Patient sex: M
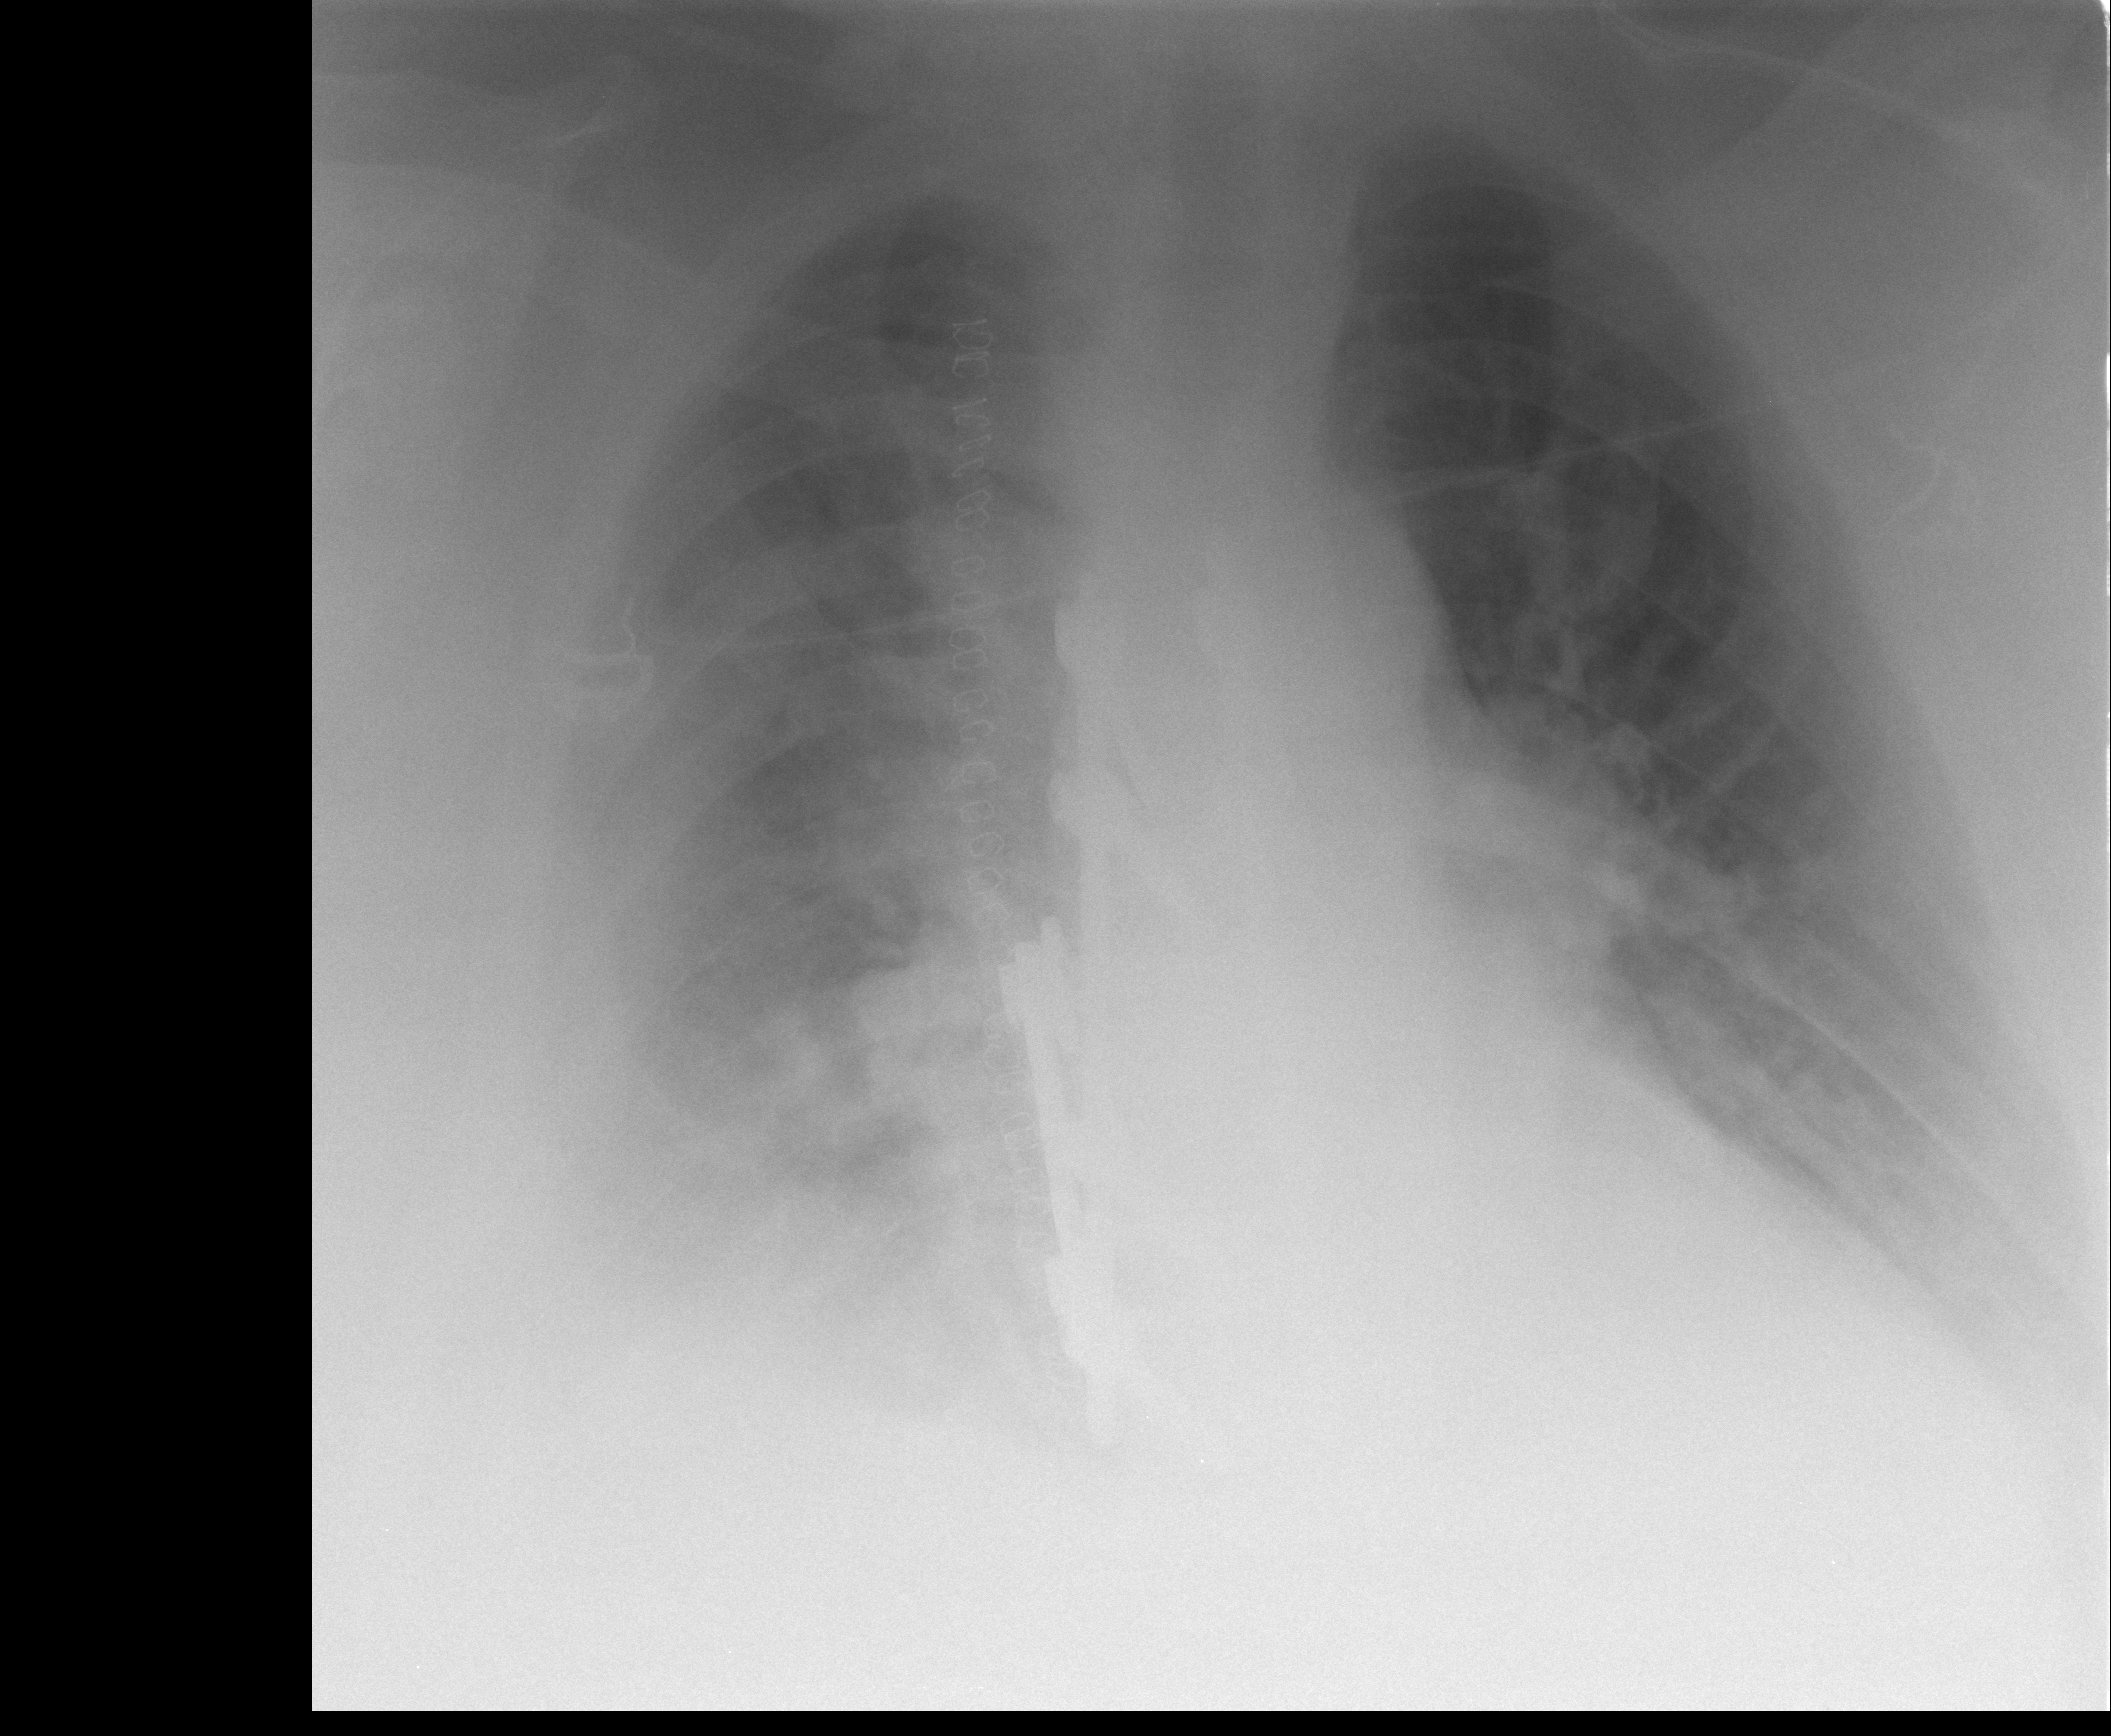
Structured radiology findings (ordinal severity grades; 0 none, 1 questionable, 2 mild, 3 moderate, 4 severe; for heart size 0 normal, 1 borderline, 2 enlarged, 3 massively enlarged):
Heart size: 1
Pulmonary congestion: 3
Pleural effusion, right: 3
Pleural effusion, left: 2
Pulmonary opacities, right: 3
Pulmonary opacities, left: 0
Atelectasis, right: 2
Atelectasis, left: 2